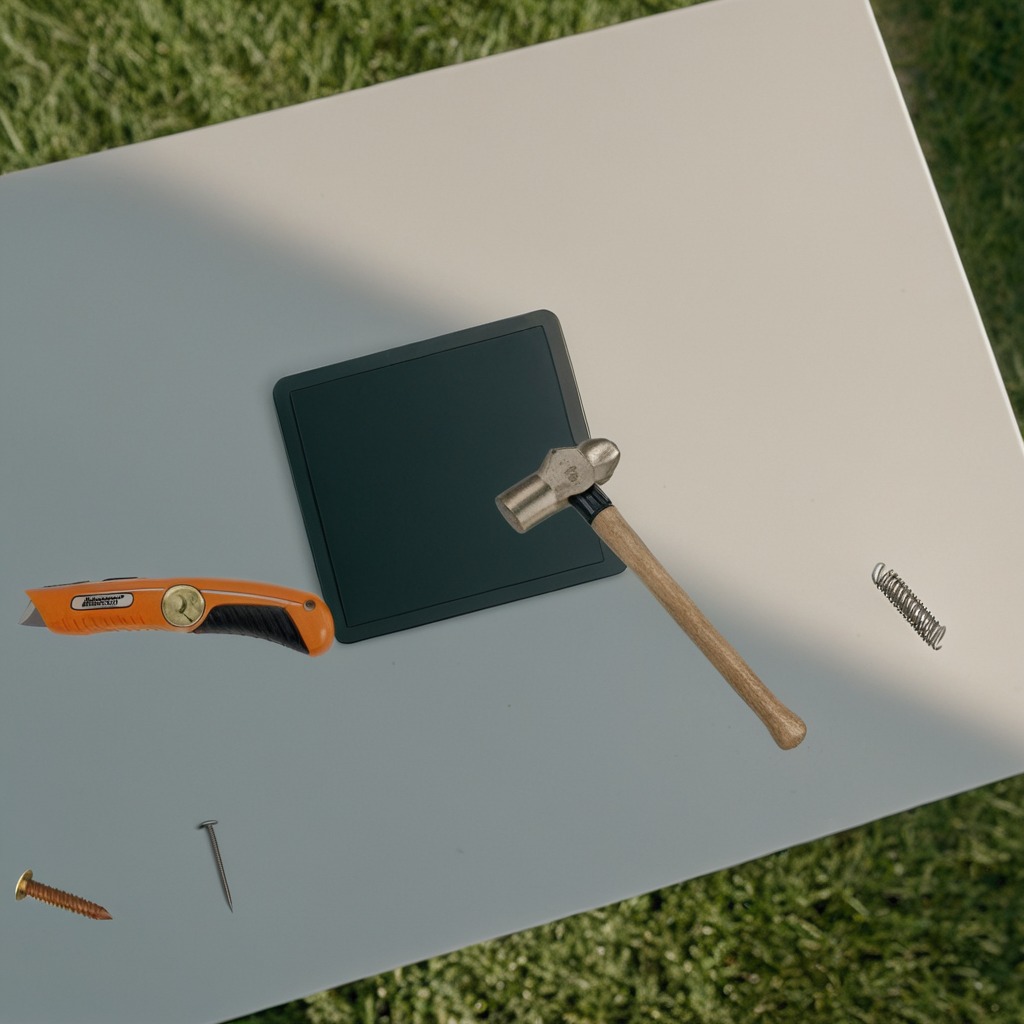
A utility knife, a metal machine screw, an iron nail, a hammer, and a coiled metal spring are lying on the textured surface.